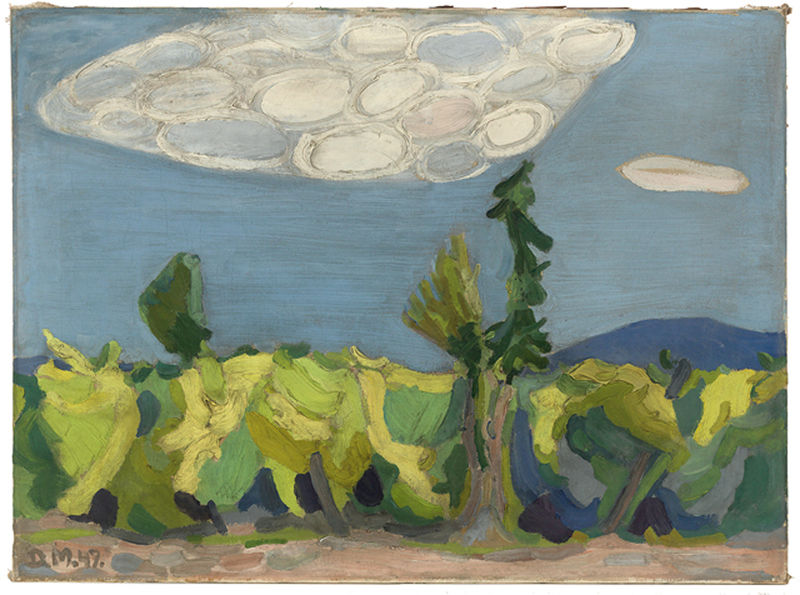
Titel: Paysage, Paysage
Künstler: Dmitrii Merinov
Standort: Amherst (Massachusetts, USA)
Institution: Mead Art Museum, Amherst College
Schlagwörter: blue, white, green, brown, plant, cloud, clouds, sky, tree, landscape, mountain, nature, trees, impressionism, post-impressionism, purple, abstract, ground, pale, paint, impasto, shades, desaturated, thick, d.m.47, bubble wrap, unterwater, underwater, ufo